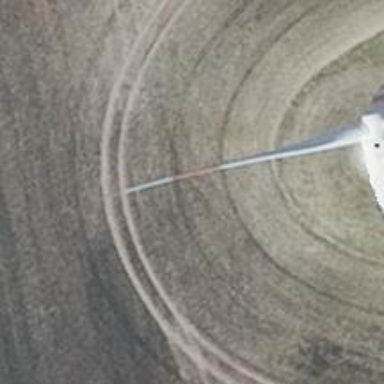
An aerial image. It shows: Wind generator in the form of horizontal axis wind turbine.